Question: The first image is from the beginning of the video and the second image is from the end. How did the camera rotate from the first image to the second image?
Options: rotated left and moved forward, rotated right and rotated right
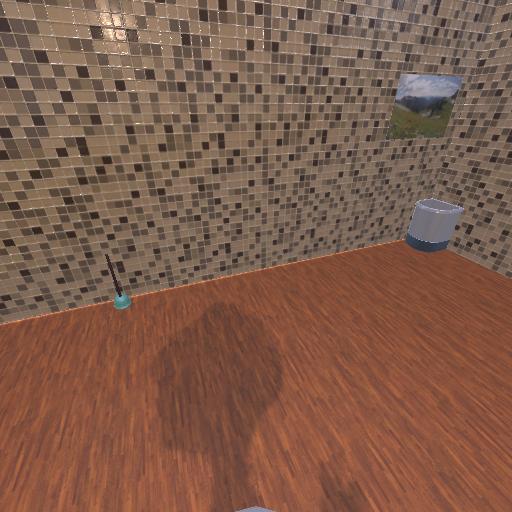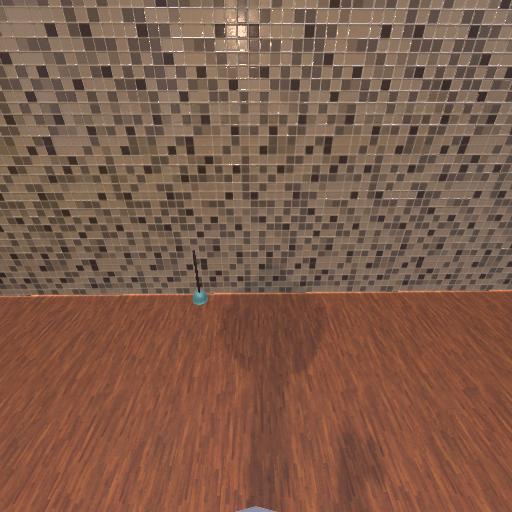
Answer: rotated left and moved forward